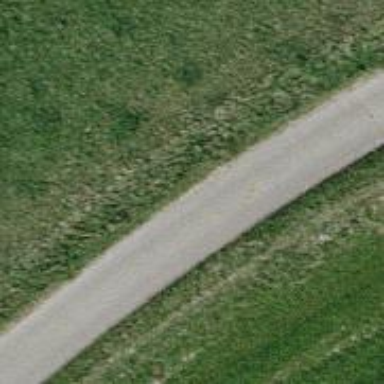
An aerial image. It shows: Well-maintained track road of grade 1.